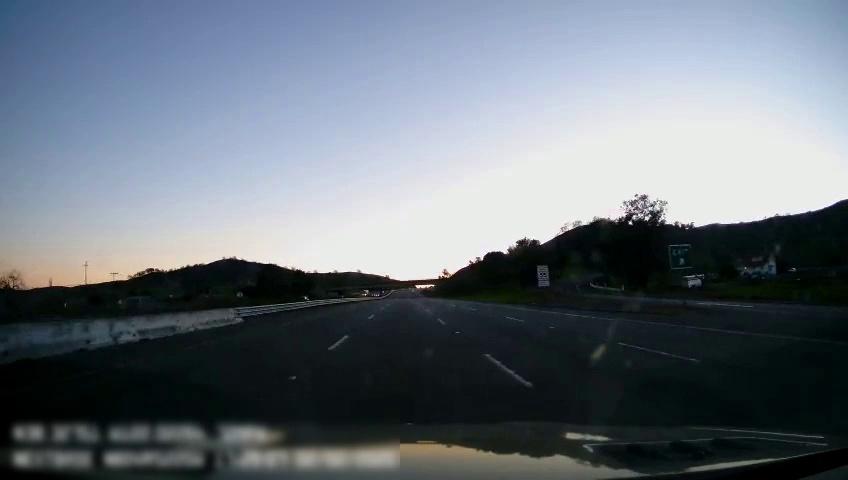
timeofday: Day
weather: Sunny
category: Drivable Space
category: Vehicles | Car
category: Lanes | Current Lane
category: Lanes | Current Lane
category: Lanes | Alternate Lane
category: Lanes | Alternate Lane
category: Lanes | Alternate Lane
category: Lanes | Alternate Lane
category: Traffic | Signs
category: Traffic | Signs